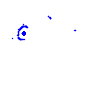
Particle: kaon